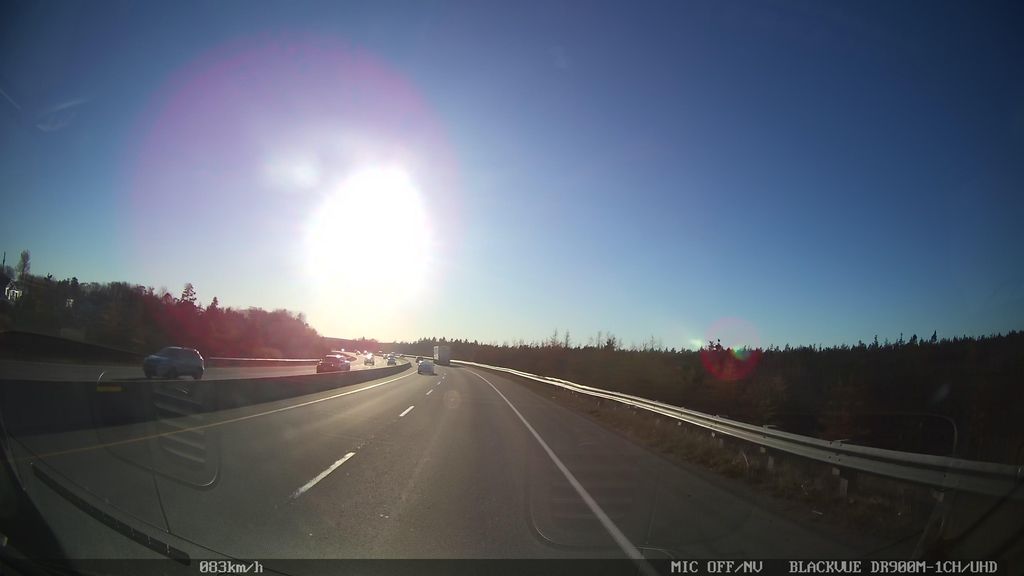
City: halifax